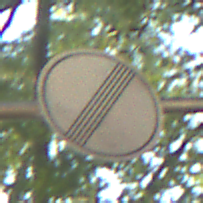
Verkehrszeichen: EndeSaemtlicherBegrenzungen
Umgebung: Outdoor, Suburban
Tageszeit: SunriseSunset
Wetter: Clear
Licht: Natural
Jahreszeit: NotSpecified
Kontrast: HighContrast